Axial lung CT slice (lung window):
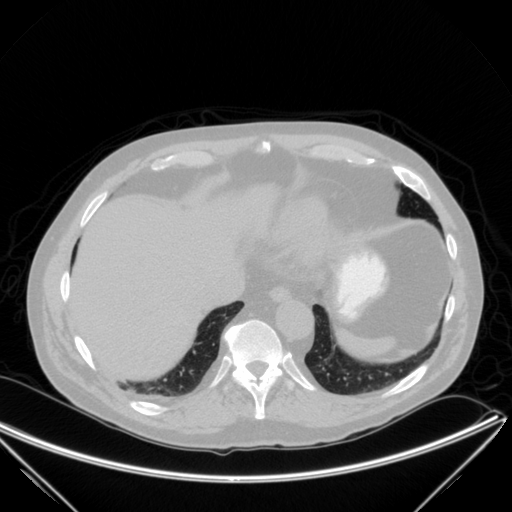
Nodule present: no